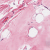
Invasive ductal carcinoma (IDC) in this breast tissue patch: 0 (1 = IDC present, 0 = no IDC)